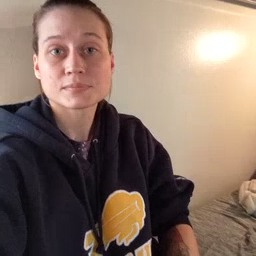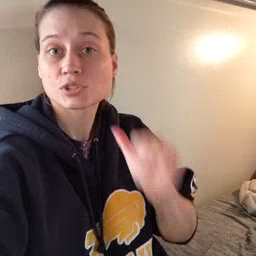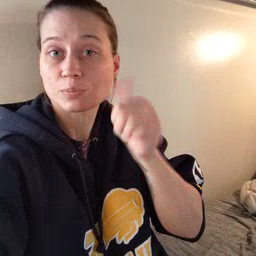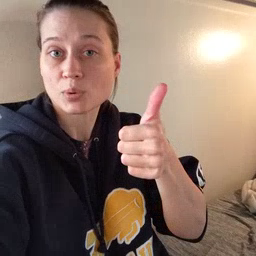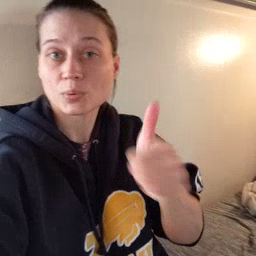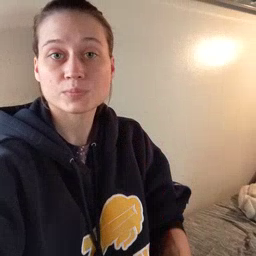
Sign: tomorrow